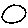
Label: moon